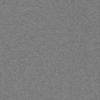
Label: dusty